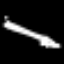
Label: pencil